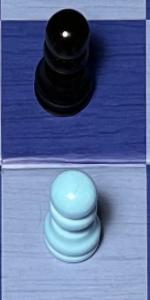
Label: Pawn_White